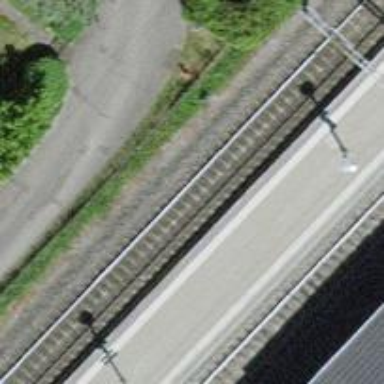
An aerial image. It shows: Stop position for public transport on the railway.